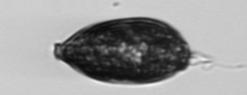
Label: Prorocentrum_micans